Question: I have a button,
'''
<div
key={index}
className='flex items-center justify-between px-1 bg-accent-tm mr-2 mb-1 text-white-tm text-sm rounded-sm'
>
<span className="pr-2">{tag}</span>
<button>
<XCircleIcon className="h-4" />
</button>
</div>
'''
Which looks like this,
 I'm trying to remove the when is clicked. How can I do that?
I added an event to the button like this,
'''
<div
key={index}
className='flex items-center justify-between px-1 bg-accent-tm mr-2 mb-1 text-white-tm text-sm rounded-sm'
>
<span className="pr-2">{tag}</span>
<button onClick={handleRemoveClick}>
<XCircleIcon className="h-4" />
</button>
</div>
'''
and passed the following function,
'''
function handleRemoveClick(event: MouseEvent<HTMLButtonElement>) {
const target = event.target as SVGPathElement
const removingText = target.parentElement!.parentElement!.parentElement!.children.item(0)!.innerHTML
setTags(prev => (prev?.filter(tag => tag !== removingText)))
}
'''
But this only works when I click the of the button not of it. Then I looked around and found that the 'event.target' changes depending on where I click on the button. Solution I came up with is to add an 'if else' to figure out where I clicked.
So, is there a better way to do this?
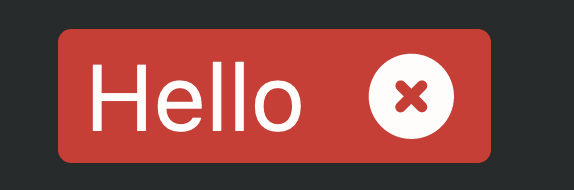
Answer: Here is a simple solution to hide the button on click
'''
export default function App() {
const [hideButton, setHideButton] = useState(false);
return (
<div className="App">
{hideButton ? null : (
<div
key={index}
className="flex items-center justify-between px-1 bg-accent-tm mr-2 mb-1 text-white-tm text-sm rounded-sm"
onClick={() => setHideButton(true)}
>
<span className="pr-2" onClick={(e) => e.stopPropagation()}>{tag}</span>
<button>
<XCircleIcon className="h-4" />
</button>
</div>
)}
</div>
);
}
'''